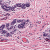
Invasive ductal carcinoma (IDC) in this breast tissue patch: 0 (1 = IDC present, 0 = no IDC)